Fundus camera: zeiss
Shooting center: fovea
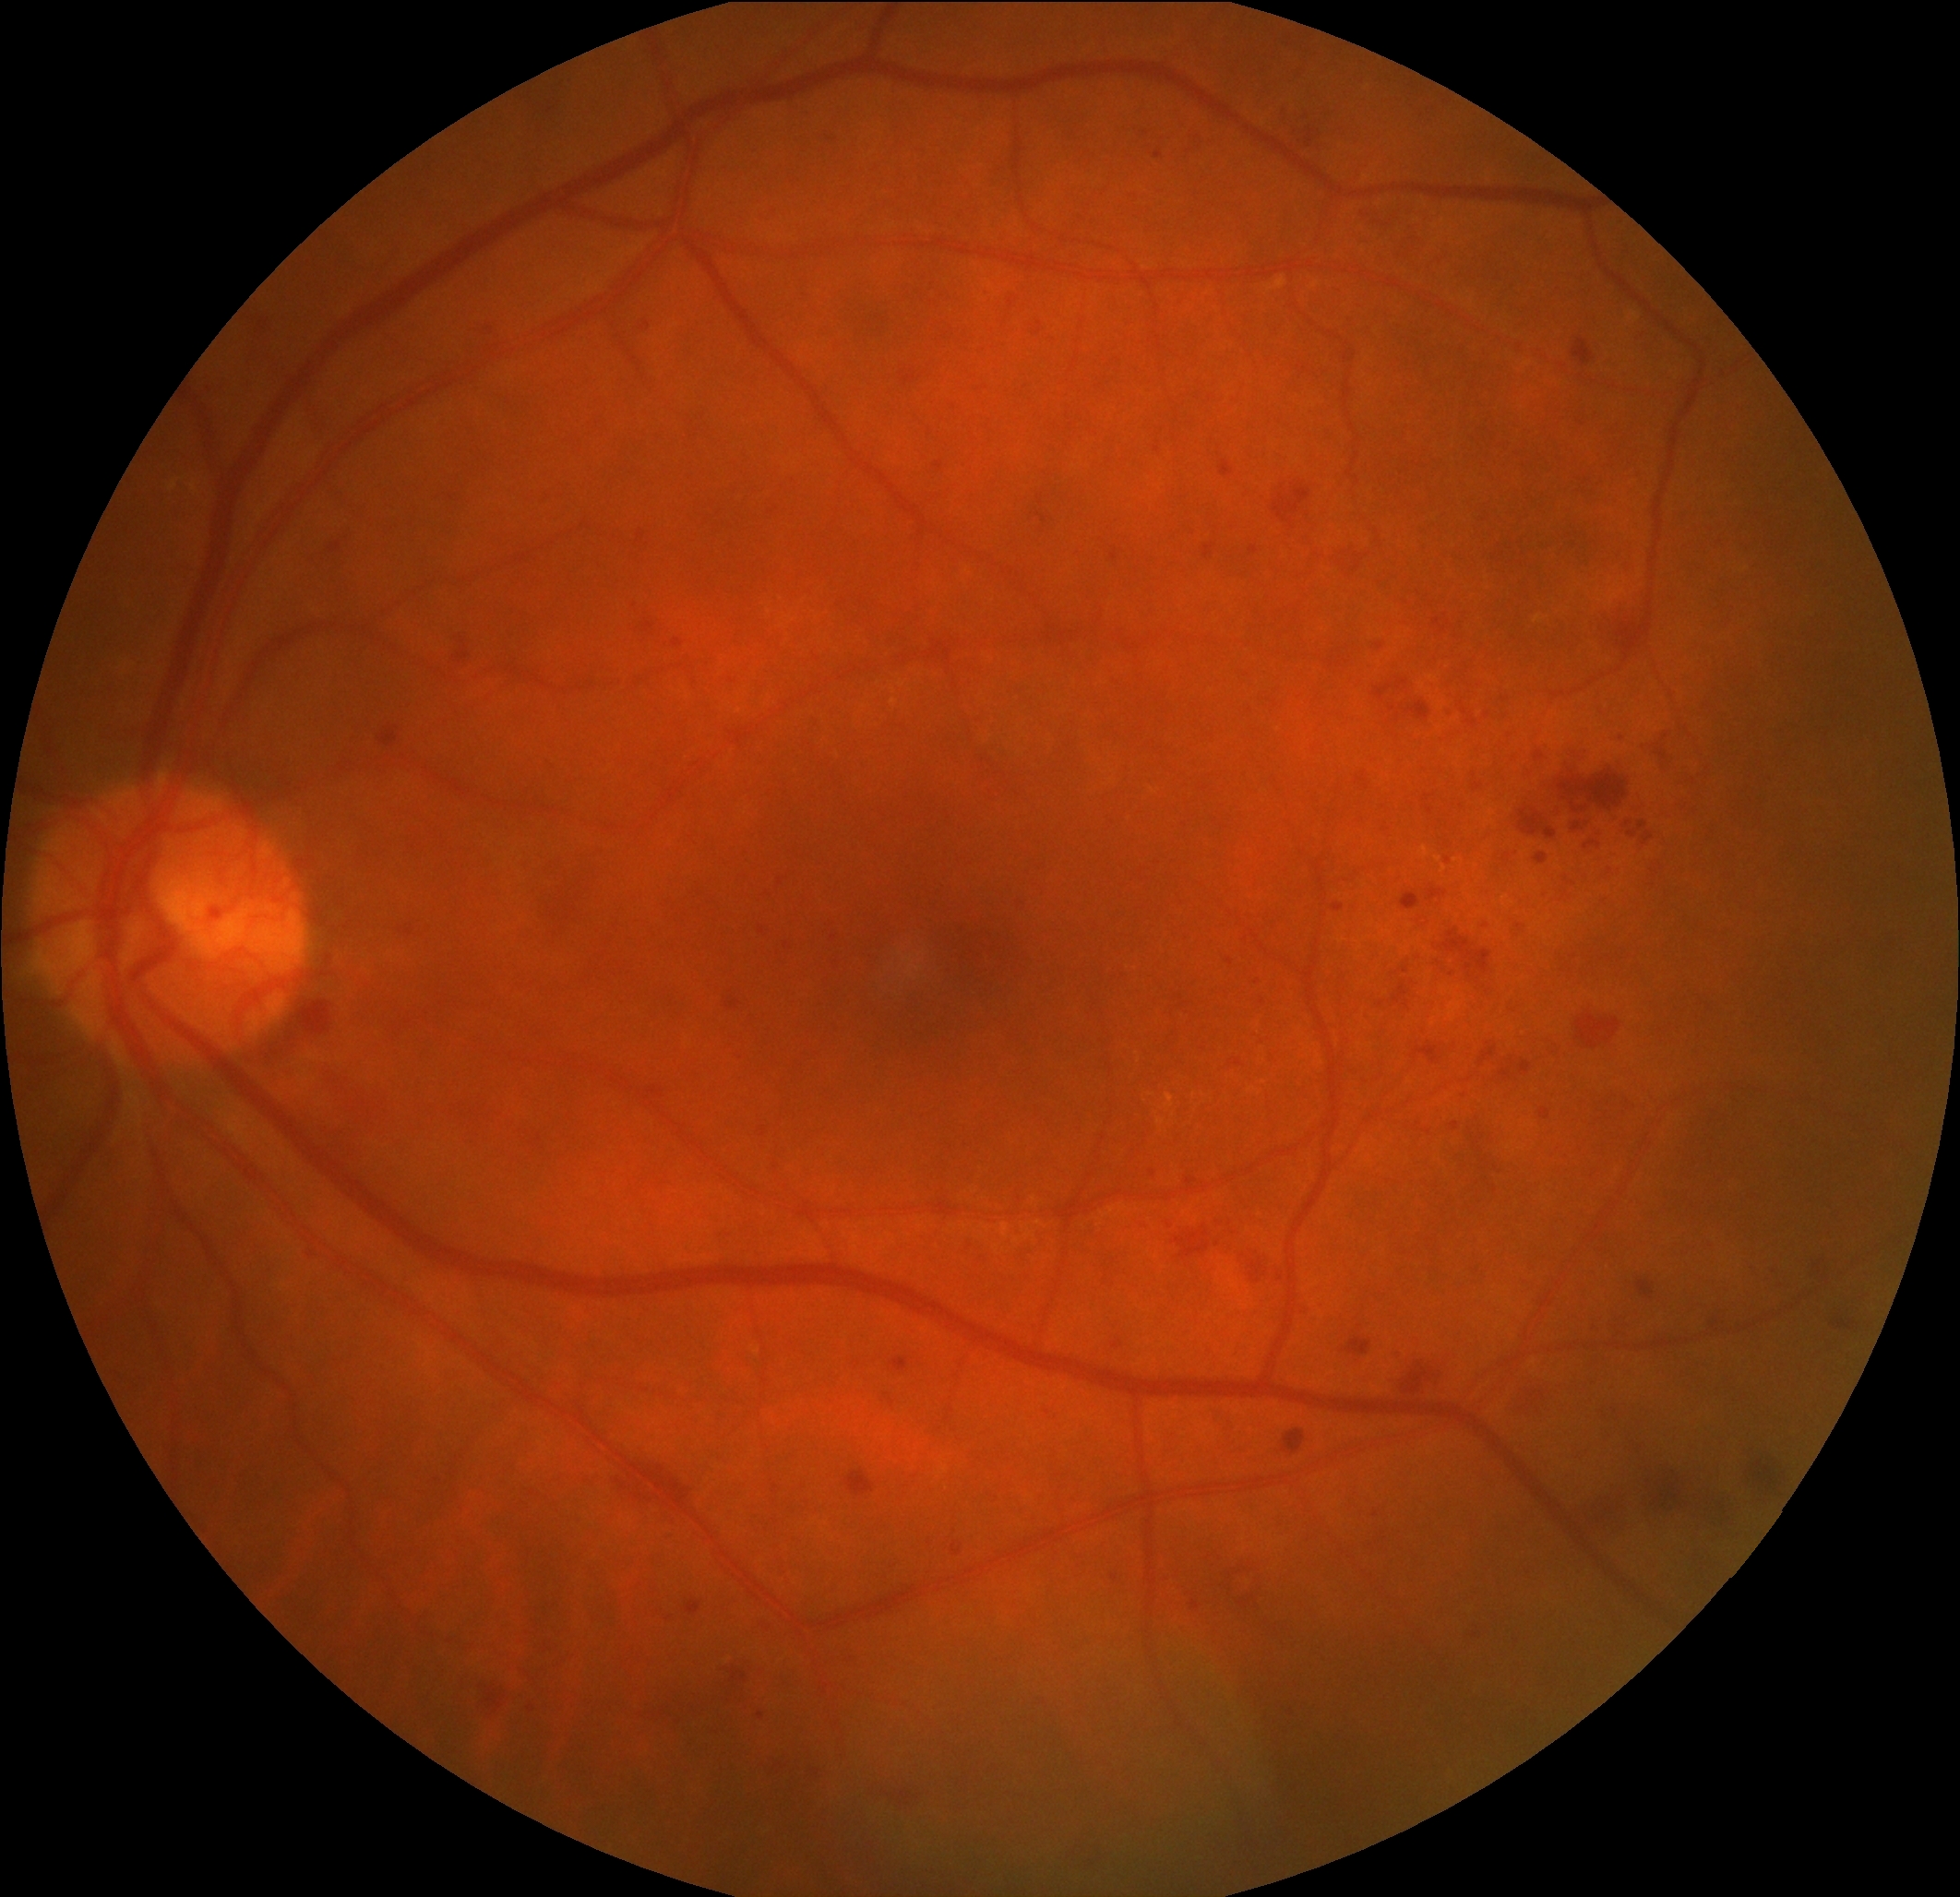
Pathologic myopia: no
Patchy retinal atrophy: absent
Retinal detachment: absent